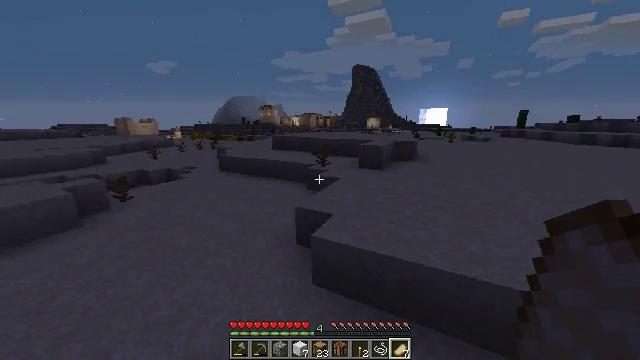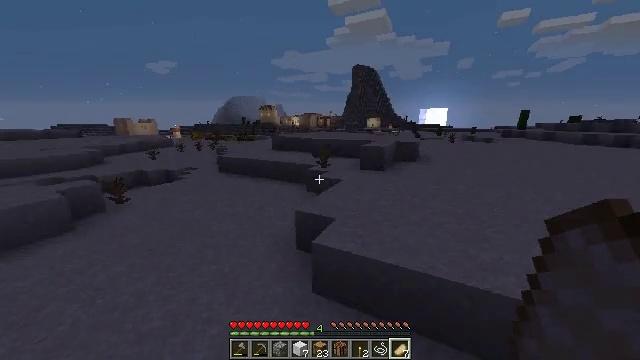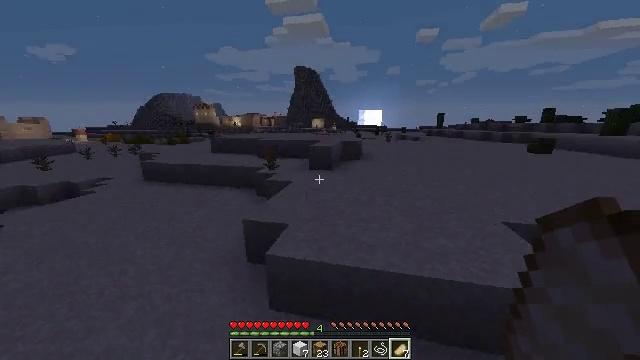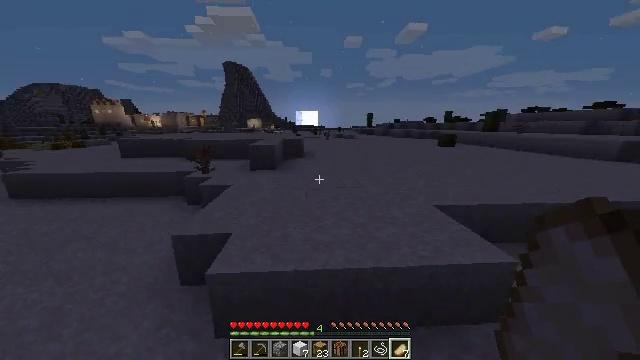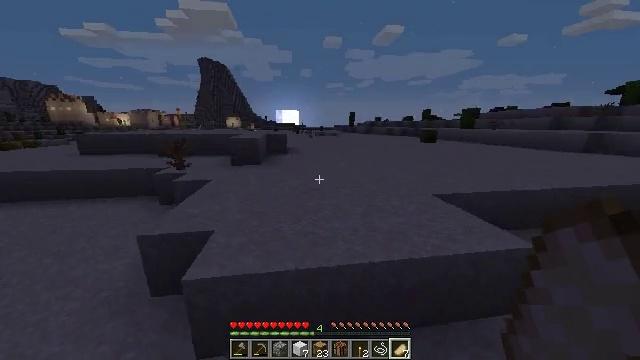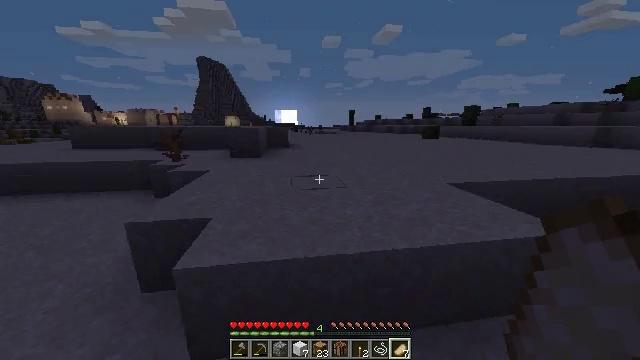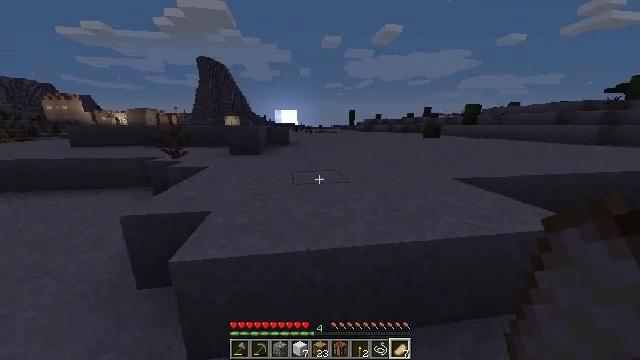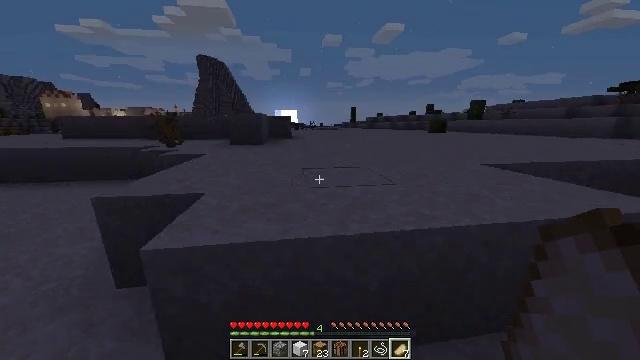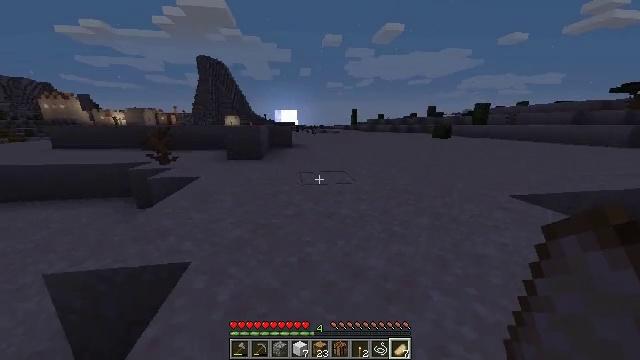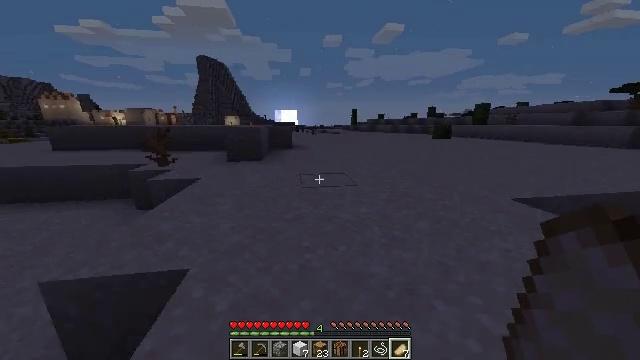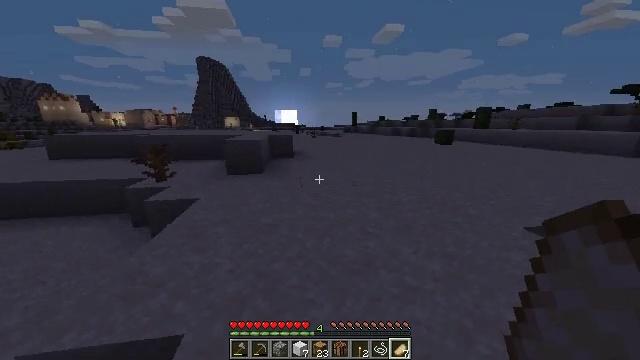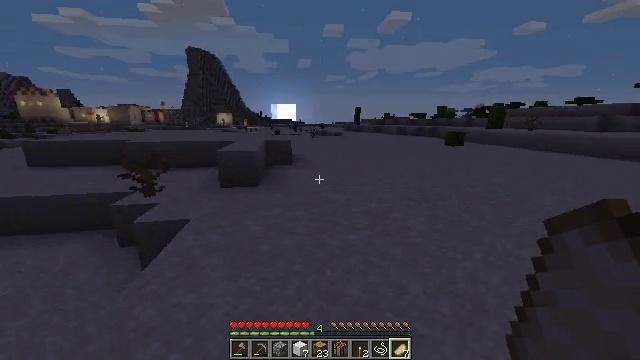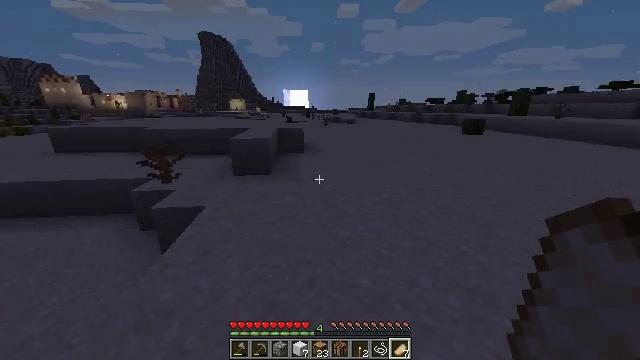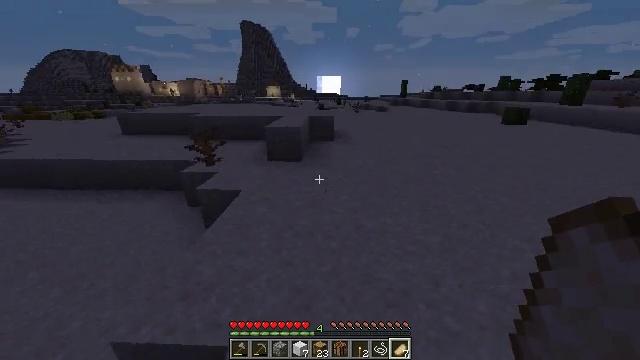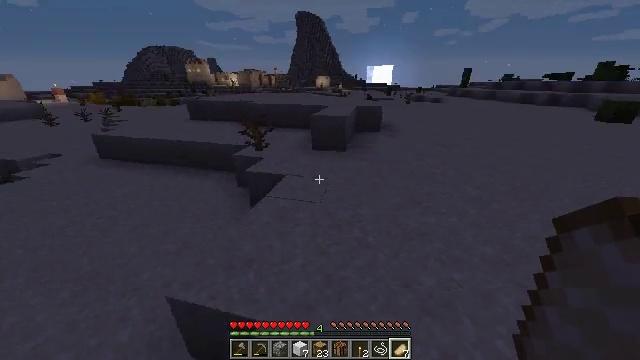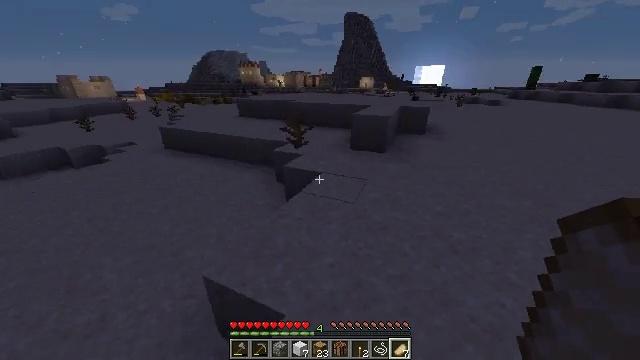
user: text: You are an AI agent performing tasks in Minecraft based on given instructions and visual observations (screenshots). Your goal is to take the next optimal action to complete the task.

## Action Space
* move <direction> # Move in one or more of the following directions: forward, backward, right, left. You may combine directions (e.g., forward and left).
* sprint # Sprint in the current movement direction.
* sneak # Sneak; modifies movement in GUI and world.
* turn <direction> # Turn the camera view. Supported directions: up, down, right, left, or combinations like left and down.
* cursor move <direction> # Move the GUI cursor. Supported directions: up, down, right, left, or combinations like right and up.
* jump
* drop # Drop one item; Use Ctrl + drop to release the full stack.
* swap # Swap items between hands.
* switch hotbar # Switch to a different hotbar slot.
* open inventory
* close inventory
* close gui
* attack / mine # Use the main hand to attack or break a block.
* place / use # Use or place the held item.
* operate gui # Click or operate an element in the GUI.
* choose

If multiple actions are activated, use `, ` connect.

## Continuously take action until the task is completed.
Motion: motion action
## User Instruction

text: Dig up the terracotta.
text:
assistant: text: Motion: move forward, sprint, jump
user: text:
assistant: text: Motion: move forward, sprint, turn right, jump
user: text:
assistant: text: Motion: move forward, sprint, turn right, jump
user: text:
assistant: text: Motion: move forward, sprint, turn right, jump
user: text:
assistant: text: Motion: move forward, sprint, jump
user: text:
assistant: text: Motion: move forward, sprint, jump
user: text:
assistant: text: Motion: move forward, sprint, jump
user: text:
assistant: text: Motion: move forward, sprint, jump
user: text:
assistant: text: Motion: move forward, sprint, jump
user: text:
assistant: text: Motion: move forward, sprint, jump
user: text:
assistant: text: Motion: move forward, sprint, jump
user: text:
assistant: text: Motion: move forward, sprint, turn left and down, jump
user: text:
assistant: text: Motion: move forward, sprint, turn left and down, jump
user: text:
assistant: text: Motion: move forward, sprint, turn left and down, jump
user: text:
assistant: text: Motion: move forward, sprint, turn left, jump
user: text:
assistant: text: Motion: move forward, sprint, turn left, jump
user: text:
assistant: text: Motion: move forward, sprint, jump
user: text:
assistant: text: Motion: move forward, sprint, jump
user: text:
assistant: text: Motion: move forward, sprint, jump
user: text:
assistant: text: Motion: move forward, sprint, jump
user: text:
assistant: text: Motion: move forward, sprint, jump
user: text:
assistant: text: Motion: move forward, sprint, jump
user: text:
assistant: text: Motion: move forward, sprint, jump
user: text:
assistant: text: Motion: move forward, sprint, jump
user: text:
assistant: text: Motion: move forward, sprint, jump
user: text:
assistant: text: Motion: move forward, sprint, jump
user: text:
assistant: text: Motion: move forward, sprint, jump
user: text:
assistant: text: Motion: move forward, sprint, turn left, jump
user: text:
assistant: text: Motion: move forward, sprint, turn left, jump
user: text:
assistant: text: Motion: move forward, sprint, jump